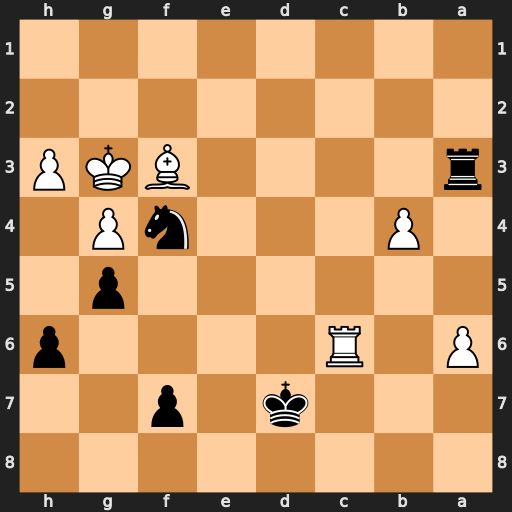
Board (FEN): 8/3k1p2/P1R4p/6p1/1P3nP1/r4BKP/8/8
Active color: b
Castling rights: -
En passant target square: -
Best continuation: Rxf3+ Kxf3 Kxc6 b5+ Kb6 h4 f6 hxg5 fxg5